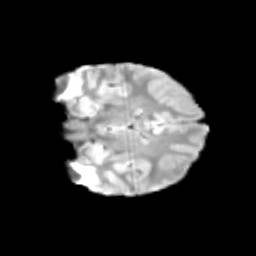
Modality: T2w
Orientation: coronal
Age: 11
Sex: male
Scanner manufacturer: siemens
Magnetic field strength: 3 T
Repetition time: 3.8 s
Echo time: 0.07 s